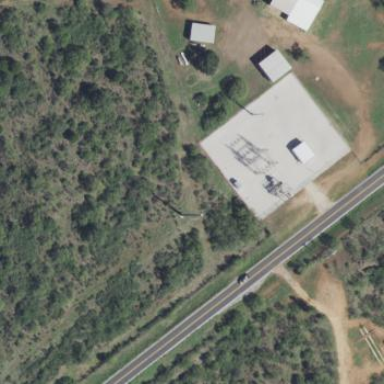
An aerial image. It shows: Distribution level power substation surrounded by fence.